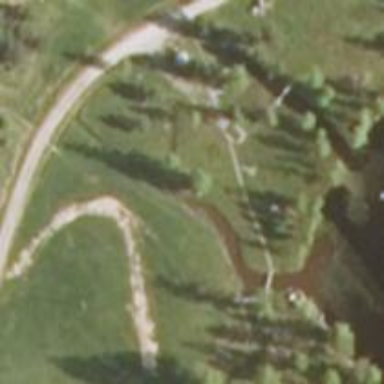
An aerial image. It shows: Disc golf tee area.